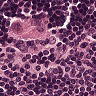
Metastatic tissue present: yes